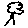
Label: tree